Question: How can I find a point ( C (x,y,z) ) between 2 points ( A(x,y,z) , B(x,y,z) ) in a thgree.js scene?
I know that with this: <URL> I can find the middle point between them, but I don't want the middle point, I want to find the point which is between them and also has distance a from the A point?
in this picture you can see what I mean :

Thank you.
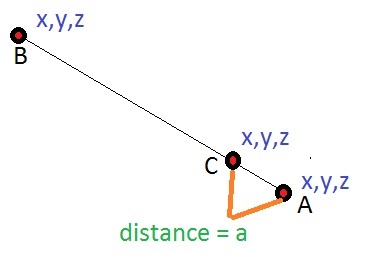
Answer: Basically you need to get the direction vector between the two points (D), normalize it, and you'll use it for getting the new point in the way: 'NewPoint = PointA + D*Length'.
You could use length normalized (0..1) or as an absolute value from 0 to length of the direction vector.
Here you can see some examples using both methods:
Using absolute value:
'''
function getPointInBetweenByLen(pointA, pointB, length) {
var dir = pointB.clone().sub(pointA).normalize().multiplyScalar(length);
return pointA.clone().add(dir);
}
'''
And to use with percentage (0..1)
'''
function getPointInBetweenByPerc(pointA, pointB, percentage) {
var dir = pointB.clone().sub(pointA);
var len = dir.length();
dir = dir.normalize().multiplyScalar(len*percentage);
return pointA.clone().add(dir);
}
'''
See it in action: <URL>
Hope it helps.